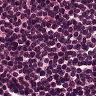
Metastatic tissue present: no